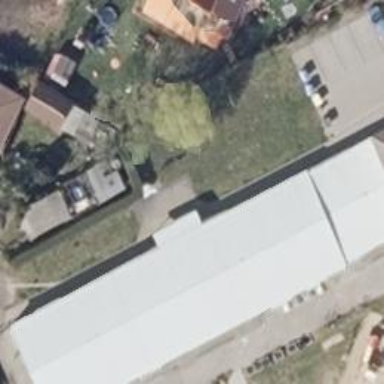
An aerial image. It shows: Kindergarten building.